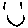
Label: smiley face